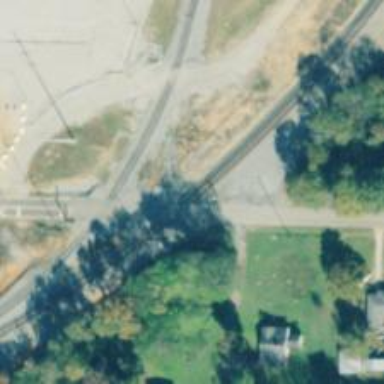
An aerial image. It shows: Level crossing with lights at railway intersection.